Field crop: tomato
Growth stage: 2
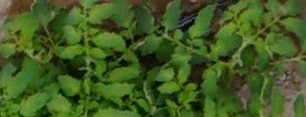
Species: tomato